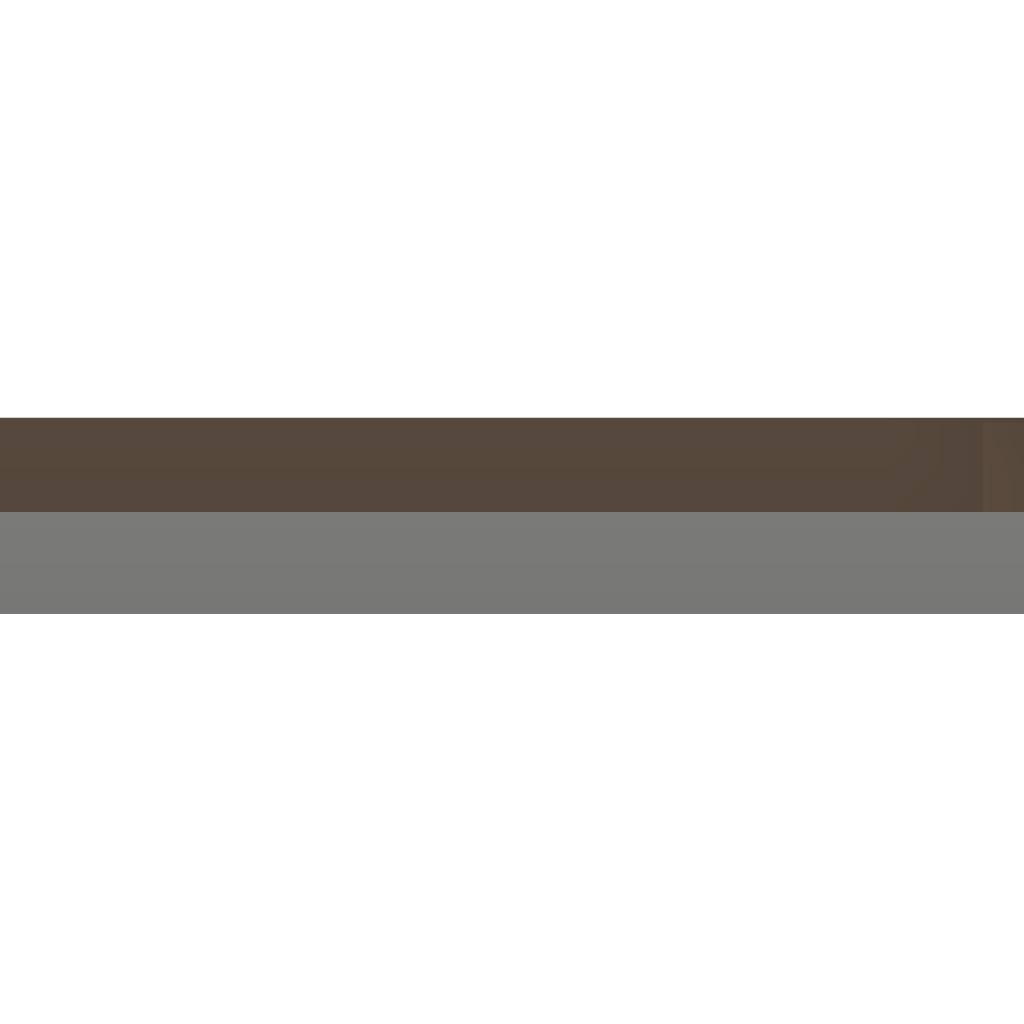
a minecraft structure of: Basic Farm